Field crop: maize
Growth stage: 2
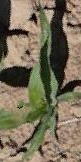
Species: maize